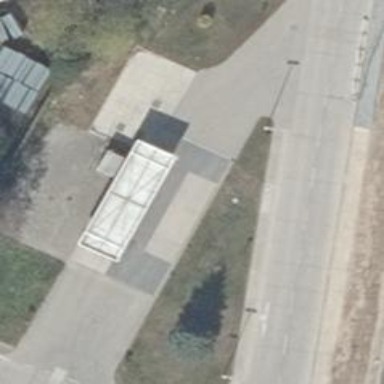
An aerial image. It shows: Fuel station.